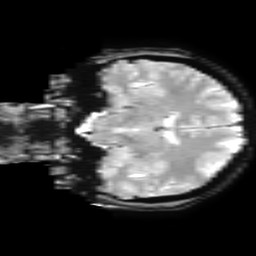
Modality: T2starw
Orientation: coronal
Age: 33
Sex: female
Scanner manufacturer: ge
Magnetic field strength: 3 T
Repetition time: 0.65 s
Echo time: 0.02 s